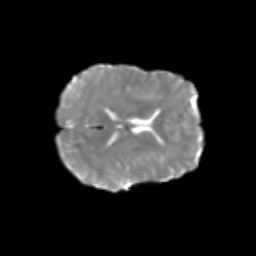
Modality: T2w
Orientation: axial
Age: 39
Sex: female
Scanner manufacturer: siemens
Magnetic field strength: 3 T
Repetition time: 1.8 s
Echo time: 0.07 s